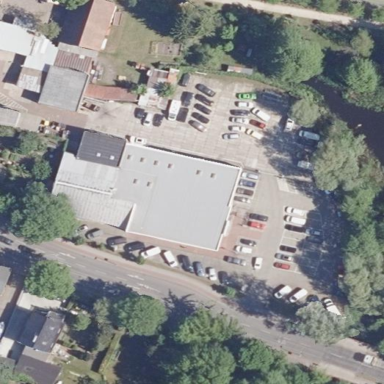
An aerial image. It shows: Industrial building.